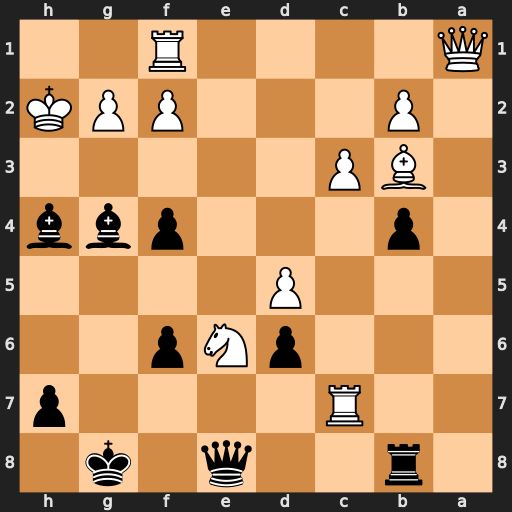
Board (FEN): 1r2q1k1/2R4p/3pNp2/3P4/1p3pbb/1BP5/1P3PPK/Q4R2
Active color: b
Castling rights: -
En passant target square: -
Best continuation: Bg3+ Kg1 Qh5 Rg7+ Kh8 fxg3 fxg3 Rf3 Qh2+